Question: So when I list contents of this directory I see a duplicate file with a ~ appended. Picture attached. Can I remove this?

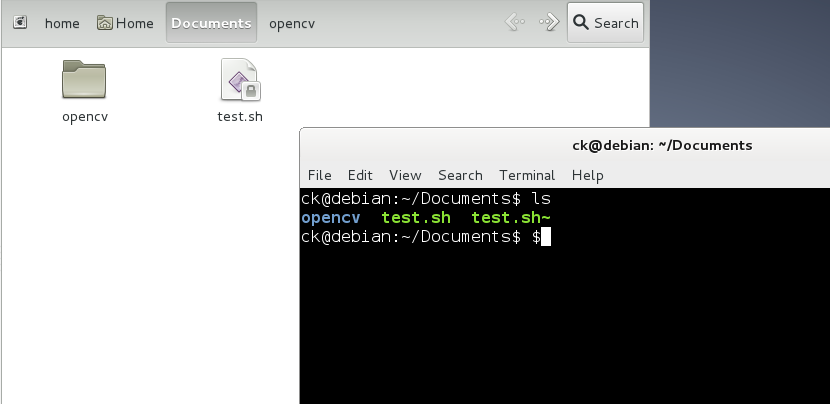
Answer: It's a backup file created by an editor. Yes, you can remove it.